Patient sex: M
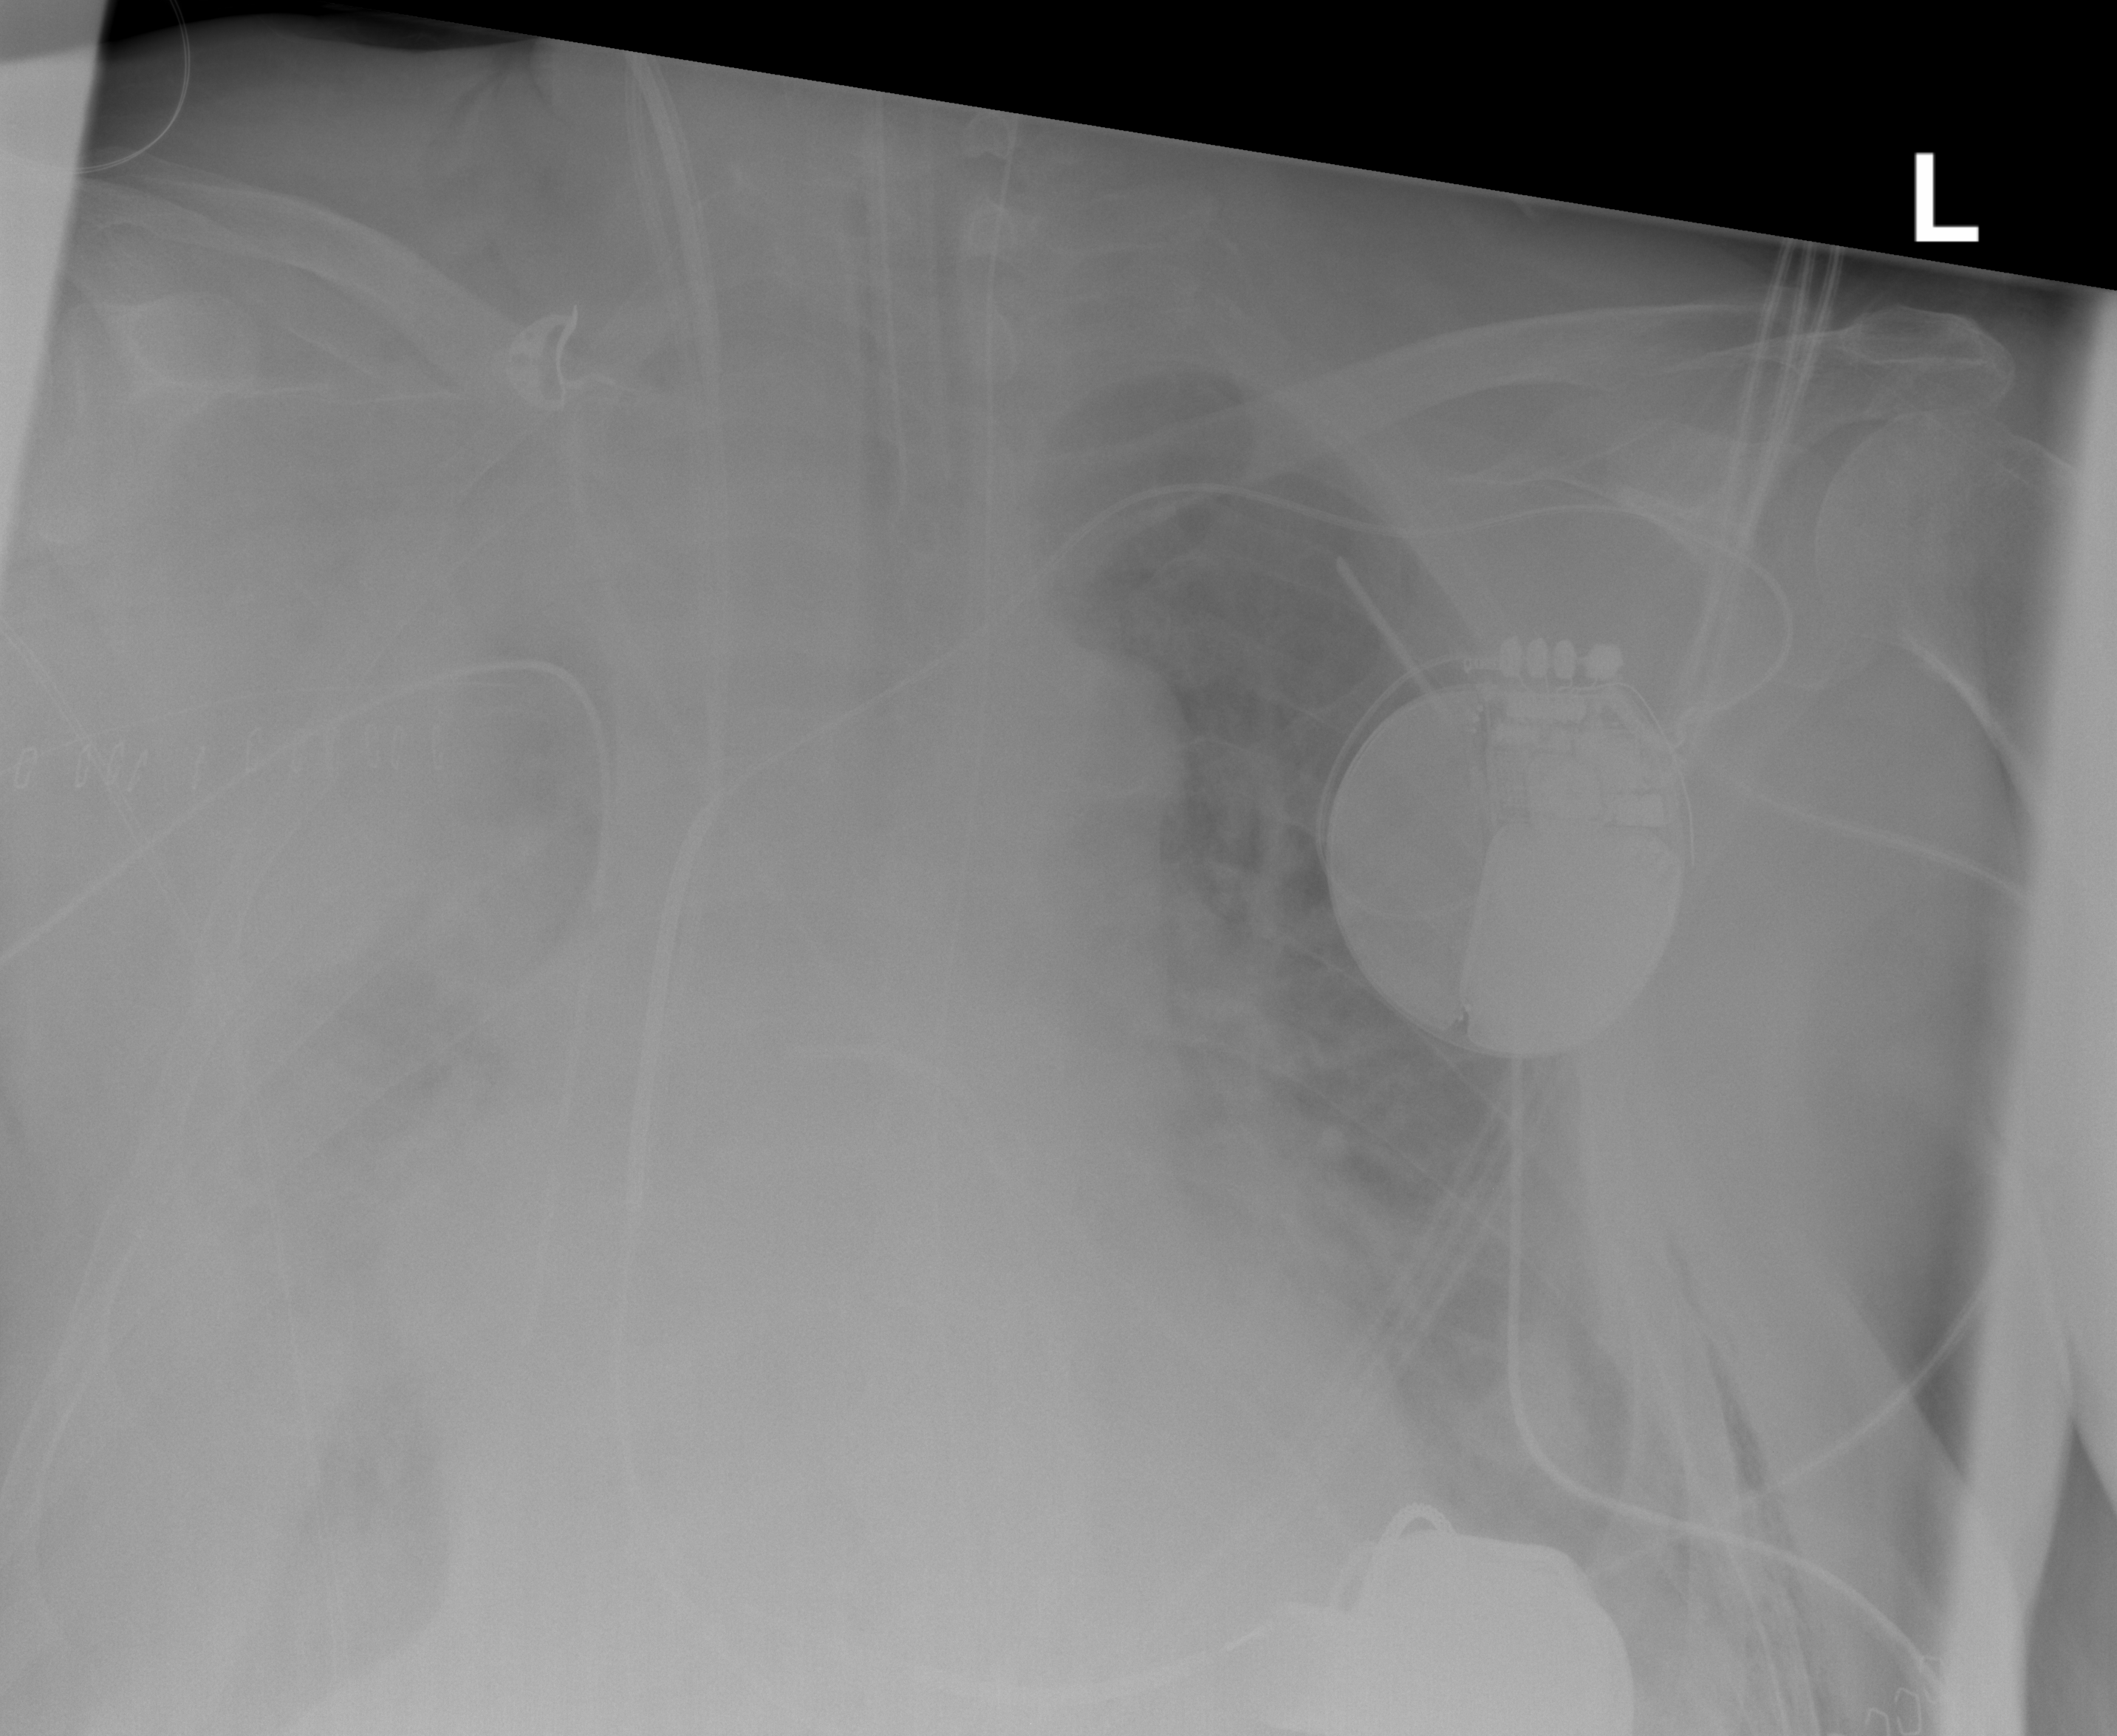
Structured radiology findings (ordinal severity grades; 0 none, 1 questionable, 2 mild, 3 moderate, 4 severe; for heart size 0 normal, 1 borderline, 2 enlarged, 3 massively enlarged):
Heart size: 2
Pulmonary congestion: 3
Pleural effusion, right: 3
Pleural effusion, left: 1
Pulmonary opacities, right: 3
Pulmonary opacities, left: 2
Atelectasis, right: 2
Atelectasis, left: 2